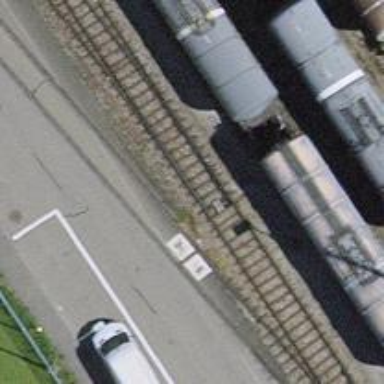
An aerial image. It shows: Railway switch.